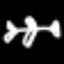
Label: airplane